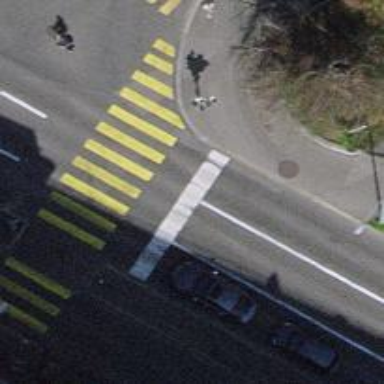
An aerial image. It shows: Road with traffic signals.